Question: I have a list of object array as shown below.I need to apply 'moment.tz("2013-11-18 11:55", "America/Toronto");' to the all the 'LastUpdate' properties and retrieve the updated new array.So how can I do that ?.I can use <URL>.Thanks in advance.

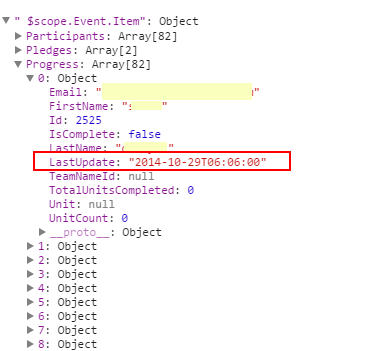
Answer: Any reason a simple loop won't work?
'''
for(var i = 0; i < Progress.length; i++) {
Progress[i].LastUpdate = moment.tz(Progress[i].LastUpdate, 'America/Toronto');
}
'''
'''
Progress.forEach(function (x) {
x.LastUpdate= moment.tz(x.LastUpdate, 'America/Toronto');
});
'''